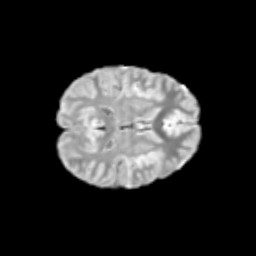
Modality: T2w
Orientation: axial
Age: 12
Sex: male
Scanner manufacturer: siemens
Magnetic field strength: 3 T
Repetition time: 3.8 s
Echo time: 0.07 s